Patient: sex F, age 64
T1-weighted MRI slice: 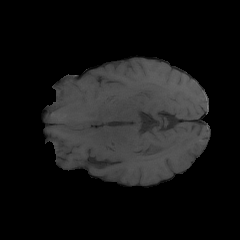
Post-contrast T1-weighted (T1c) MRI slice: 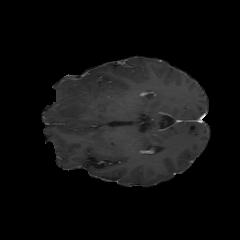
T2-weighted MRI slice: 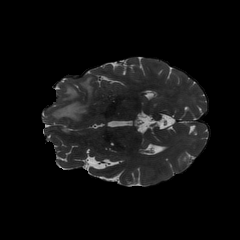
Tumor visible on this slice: yes
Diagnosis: Glioblastoma, IDH-wildtype
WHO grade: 4